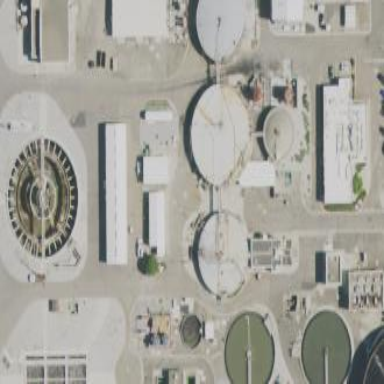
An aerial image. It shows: Wastewater plant.